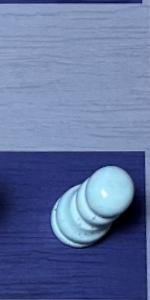
Label: Pawn_White